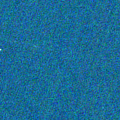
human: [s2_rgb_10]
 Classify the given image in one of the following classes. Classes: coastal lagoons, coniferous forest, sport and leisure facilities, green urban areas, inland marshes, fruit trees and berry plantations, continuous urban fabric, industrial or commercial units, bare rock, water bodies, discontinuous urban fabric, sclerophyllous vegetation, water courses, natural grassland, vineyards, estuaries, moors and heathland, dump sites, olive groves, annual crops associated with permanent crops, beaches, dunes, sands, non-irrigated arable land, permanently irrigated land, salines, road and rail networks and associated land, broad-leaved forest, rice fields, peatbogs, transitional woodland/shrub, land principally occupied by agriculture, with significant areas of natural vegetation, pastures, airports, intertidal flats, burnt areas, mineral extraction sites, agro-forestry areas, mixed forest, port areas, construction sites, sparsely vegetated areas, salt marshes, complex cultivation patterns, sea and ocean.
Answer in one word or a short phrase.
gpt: sea and ocean